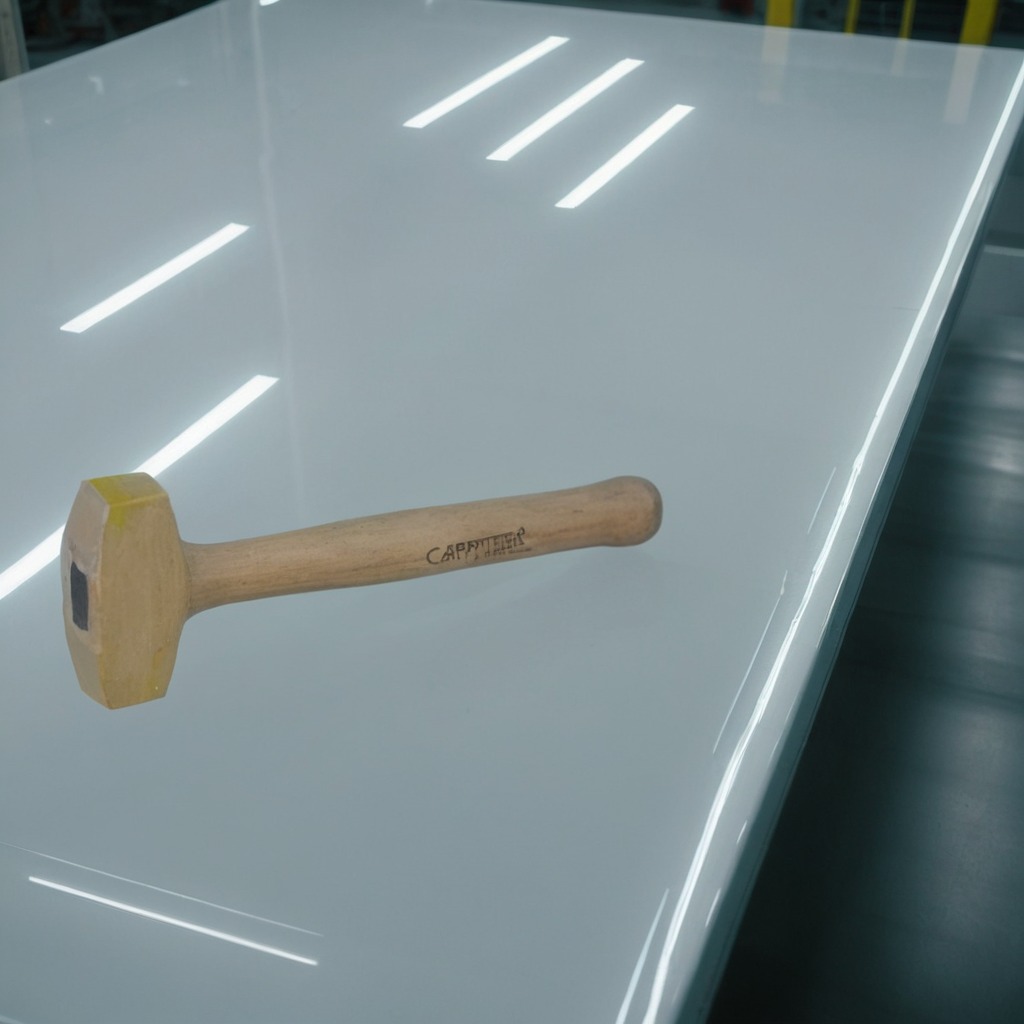
A hammer is lying on a high-gloss table in a ship maintenance bay industrial lighting.